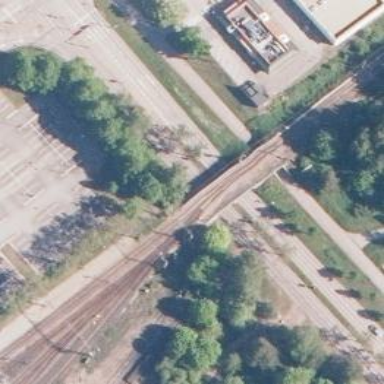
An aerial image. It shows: Bridge with continuous railway tracks that are electrified through contact line.